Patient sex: F
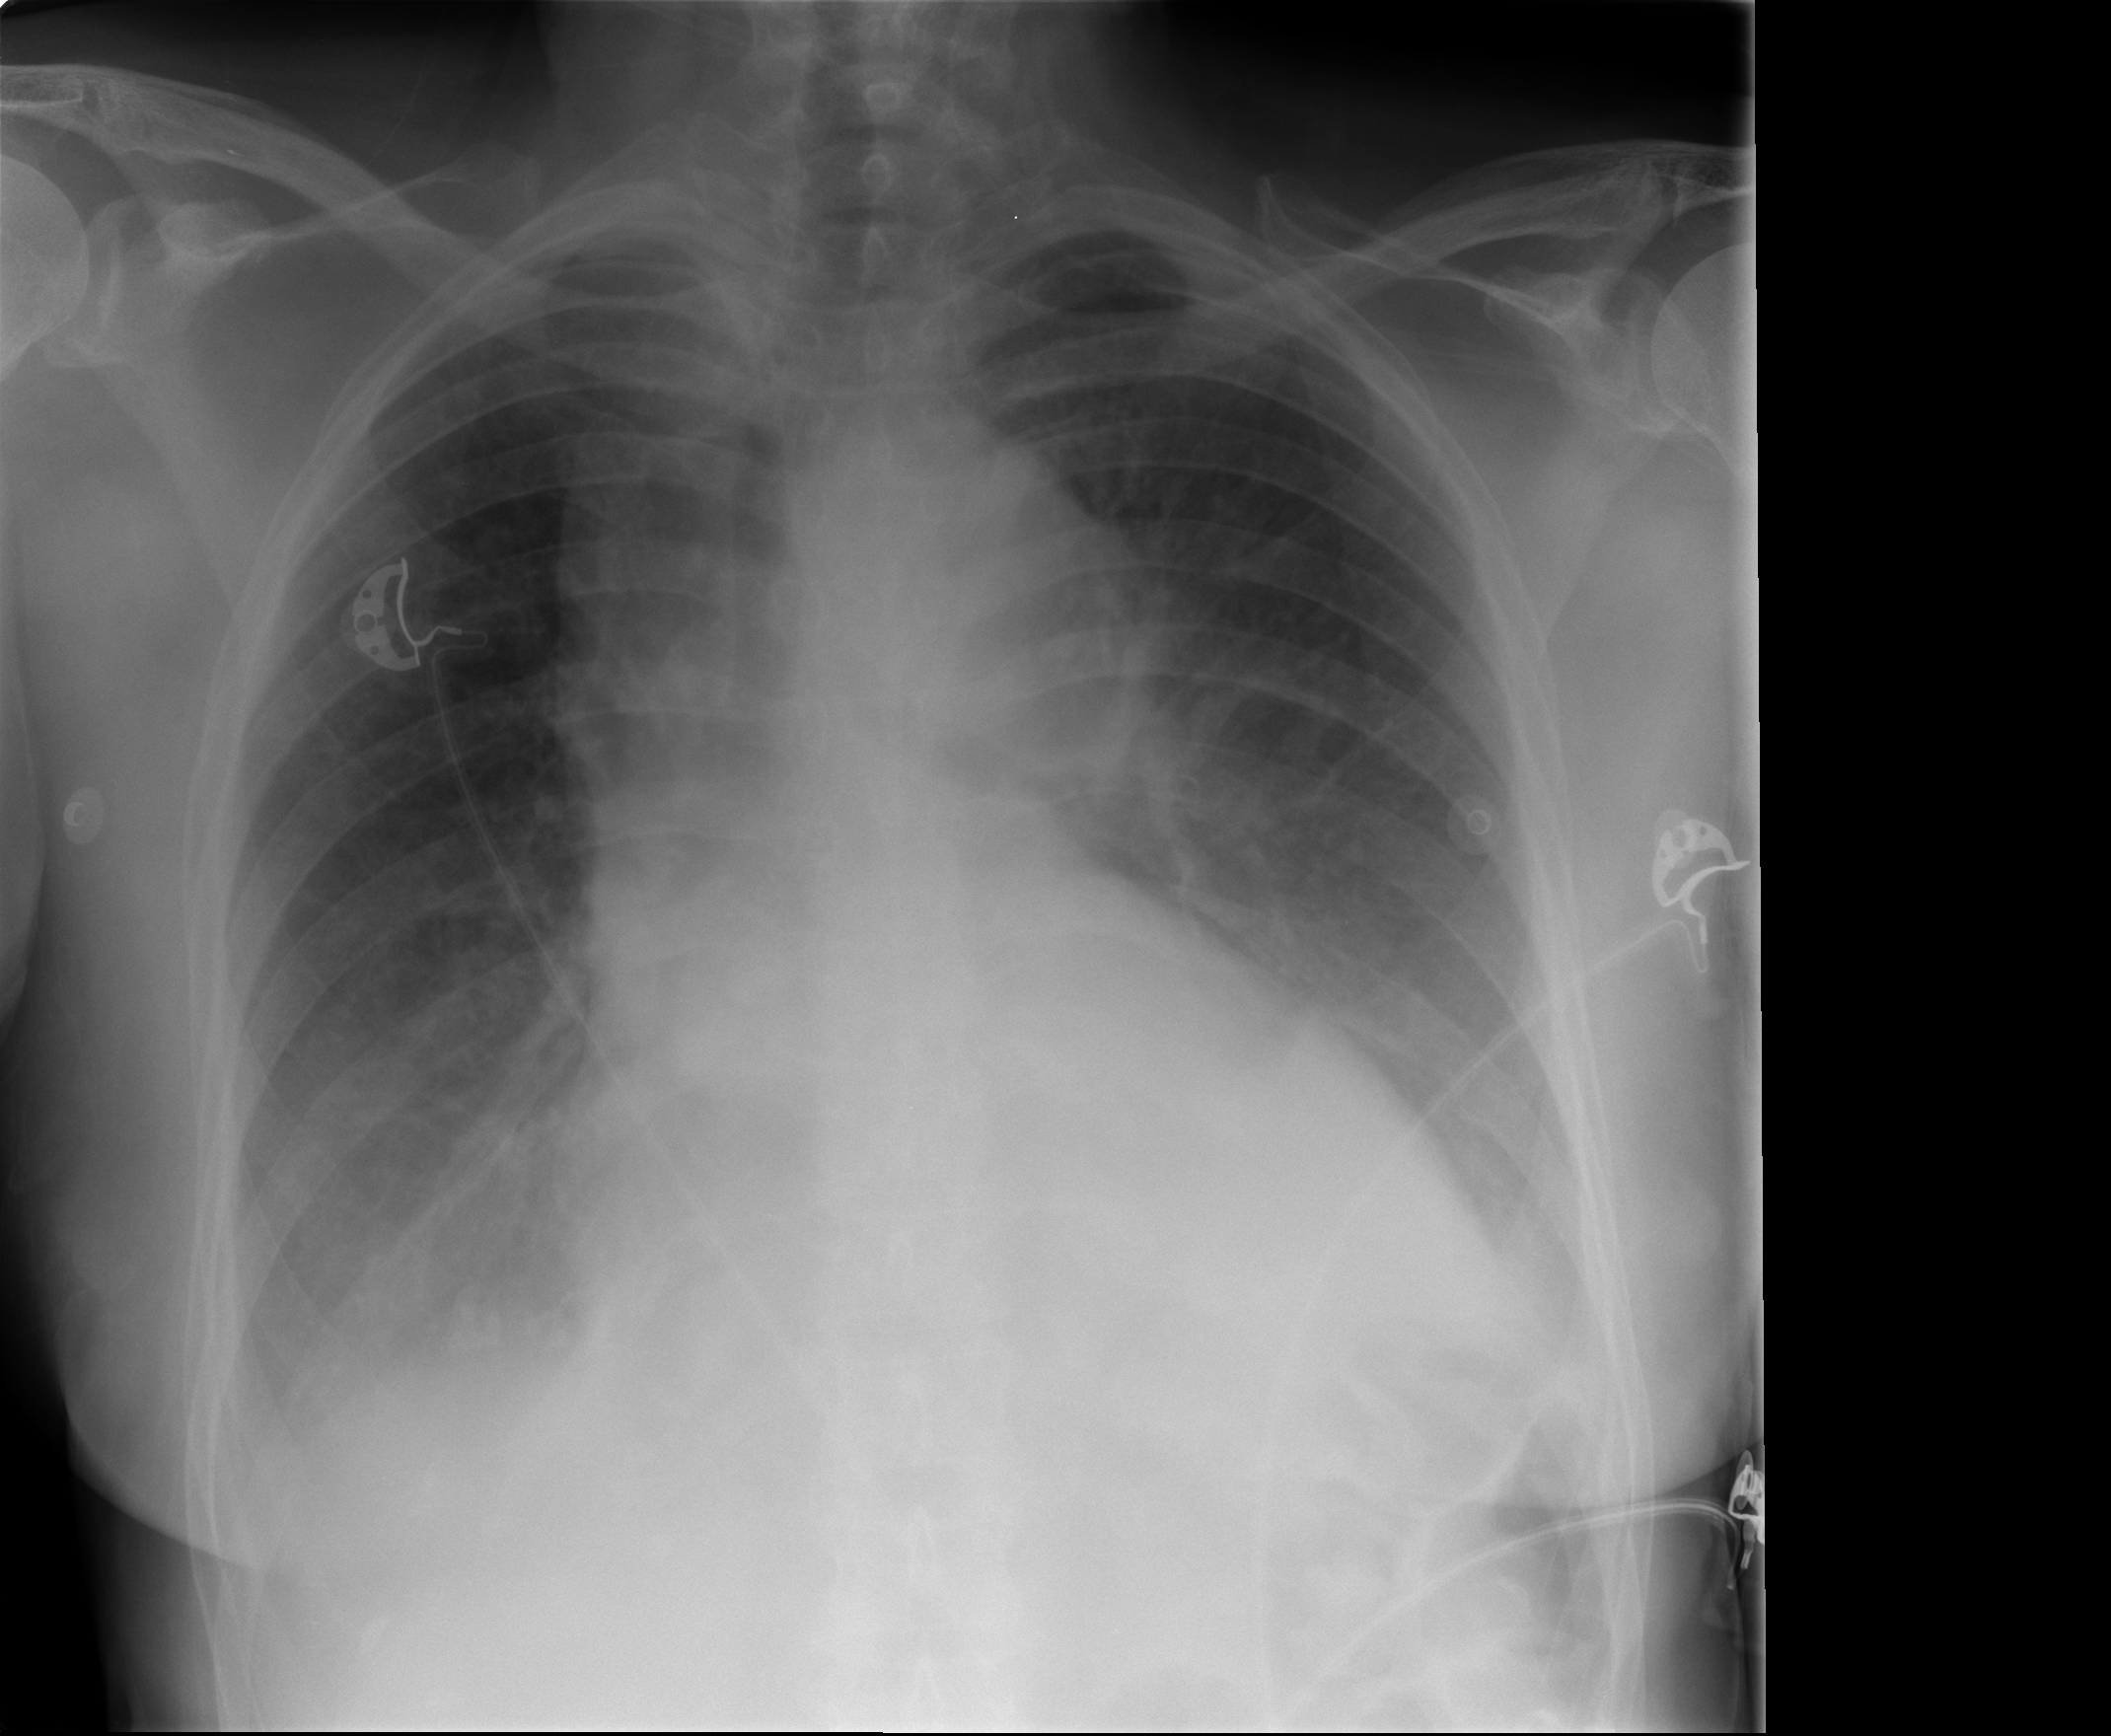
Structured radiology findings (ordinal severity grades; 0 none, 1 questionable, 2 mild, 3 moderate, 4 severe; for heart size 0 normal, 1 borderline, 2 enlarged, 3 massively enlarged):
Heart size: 3
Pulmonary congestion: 2
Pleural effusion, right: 2
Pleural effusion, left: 1
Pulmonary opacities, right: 0
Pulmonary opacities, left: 0
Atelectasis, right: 2
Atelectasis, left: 2